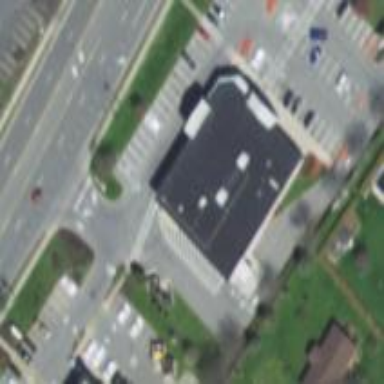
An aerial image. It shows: Pharmacy building providing healthcare services.